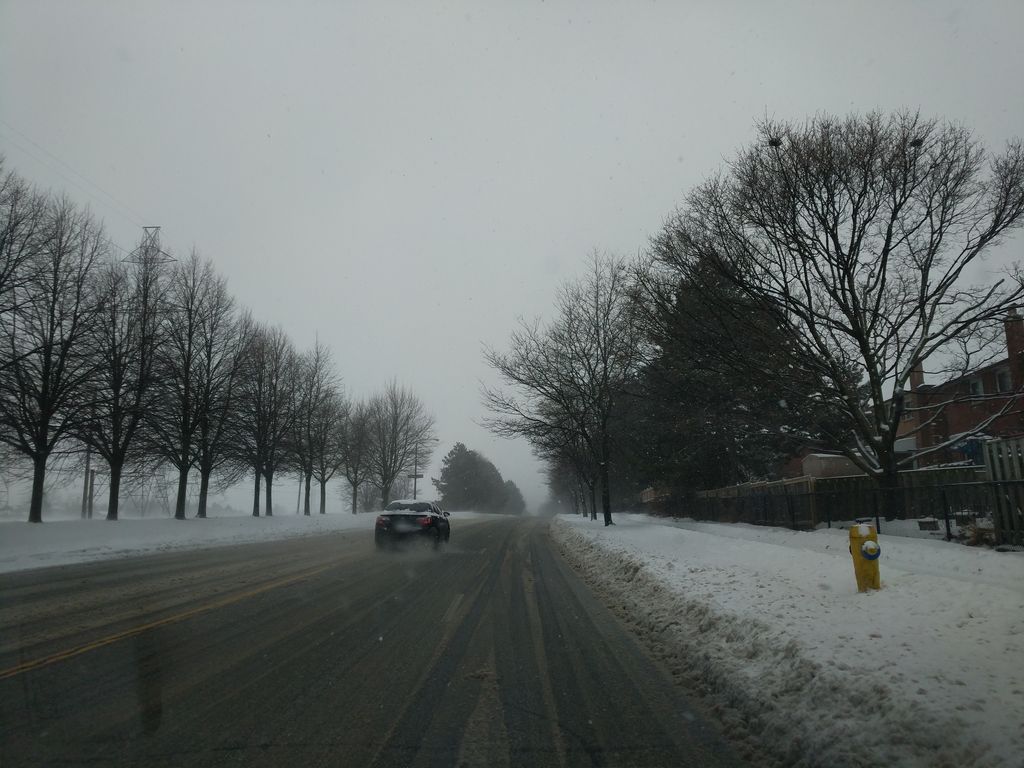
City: toronto